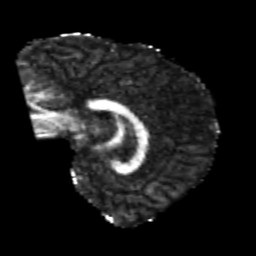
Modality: FA
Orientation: sagittal
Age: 23
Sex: male
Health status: healthy
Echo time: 0.074 s